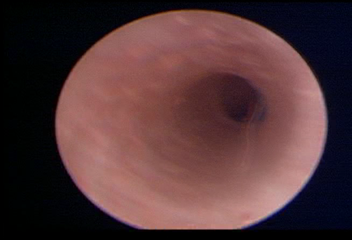
Modality: WLC
Class: Normal mucosa
Bladder cancer association: No